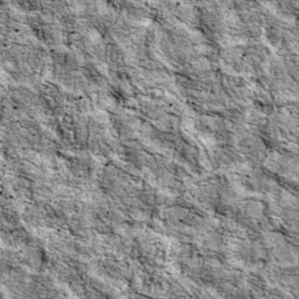
Label: non_frost